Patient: sex M, age 31
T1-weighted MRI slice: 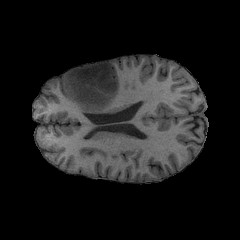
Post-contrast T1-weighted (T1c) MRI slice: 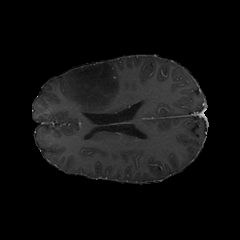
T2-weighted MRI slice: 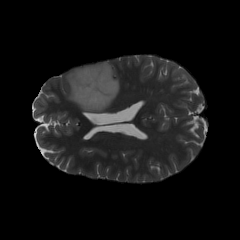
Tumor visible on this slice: yes
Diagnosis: Astrocytoma, IDH-mutant
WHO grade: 2